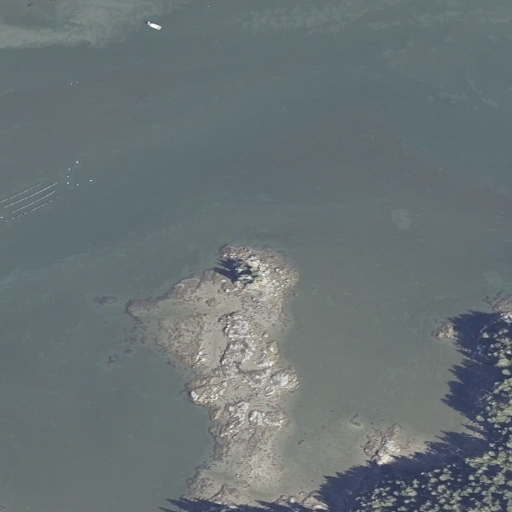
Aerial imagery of island in Maine named Teakettle Island containing open water, low intensity development, and open development